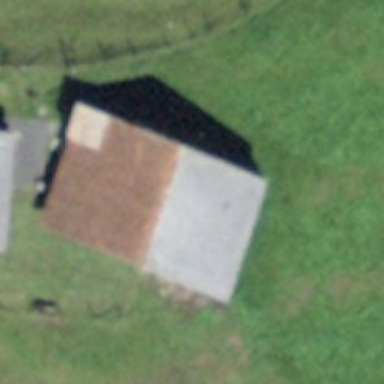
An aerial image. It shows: Barn.